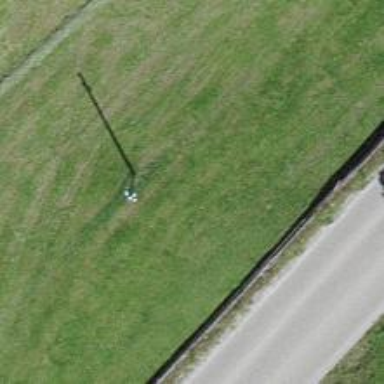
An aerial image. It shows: Power pole.